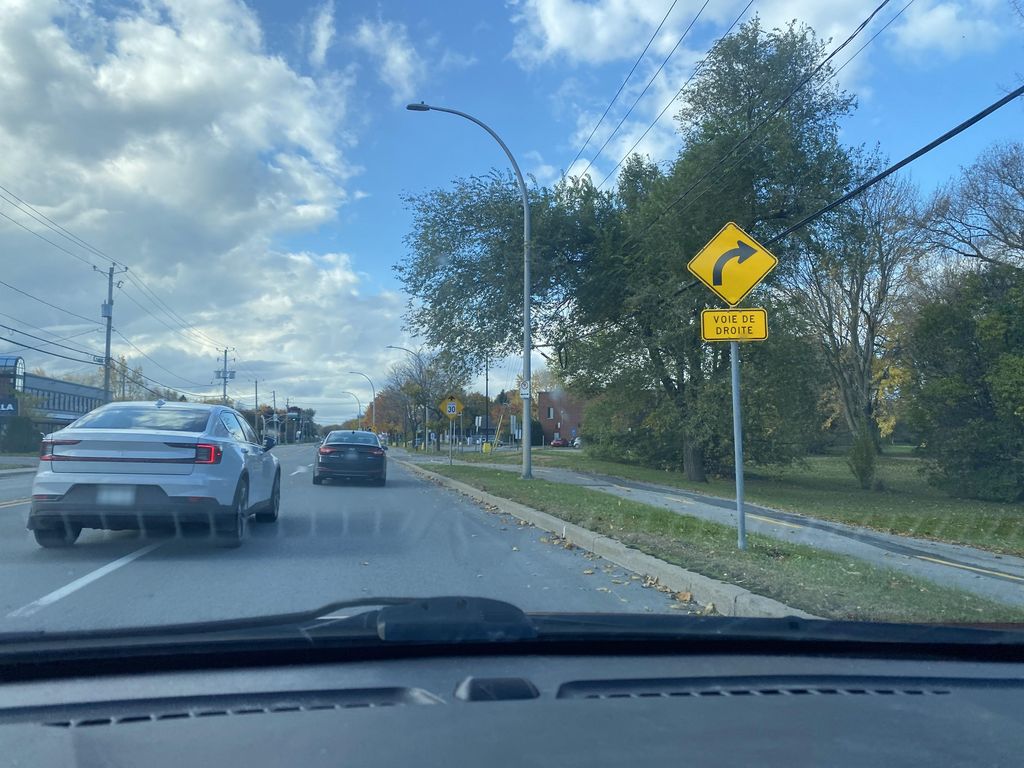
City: montreal